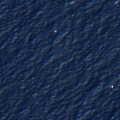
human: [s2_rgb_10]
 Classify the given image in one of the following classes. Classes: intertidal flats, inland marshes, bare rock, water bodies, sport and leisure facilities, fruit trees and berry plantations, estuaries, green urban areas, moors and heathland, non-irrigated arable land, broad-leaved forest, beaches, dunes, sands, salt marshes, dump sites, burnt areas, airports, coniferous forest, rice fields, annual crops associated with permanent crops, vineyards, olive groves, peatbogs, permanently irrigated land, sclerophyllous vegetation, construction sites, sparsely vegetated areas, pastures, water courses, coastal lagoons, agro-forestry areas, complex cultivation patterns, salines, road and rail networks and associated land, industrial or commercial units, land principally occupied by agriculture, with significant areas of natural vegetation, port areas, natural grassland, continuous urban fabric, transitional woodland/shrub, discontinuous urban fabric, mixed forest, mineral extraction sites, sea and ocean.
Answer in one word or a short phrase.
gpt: sea and ocean